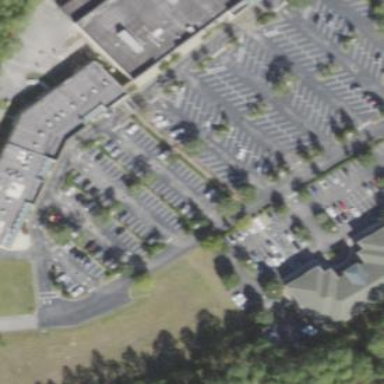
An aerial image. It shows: Parking area.